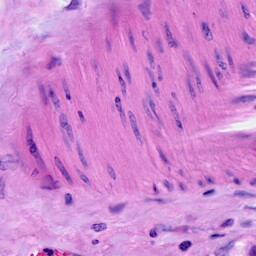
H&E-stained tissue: Breast